Question: I am trying to import an Excel sheet generated by A system into my SQL Server table using my WPF application. The problem is that the Excel sheet has a title written over the first 4 rows as below:

What I want to do is: ignore the first 4 rows and start reading from the table's columns title; read specific columns and ignore the first column and read the second and the fourth one.
After reading the data, I want to show it in WPF datagrid, then import it into a SQL Server table.
Any suggestions or links will be appreciated.
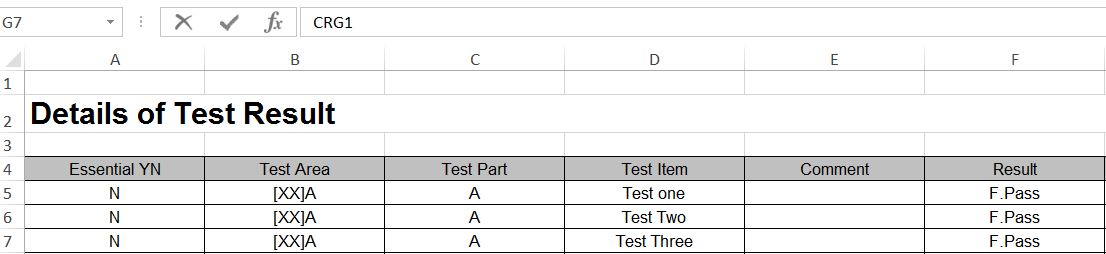
Answer: i found the solution, how to skip the rows and columns
'''
OpenFileDialog openFileDialog = new OpenFileDialog();
openFileDialog.Title = "Test Cases Excel File ..";
if (openFileDialog.ShowDialog() == true)
{
txt_FilePath.Text = openFileDialog.FileName;
Microsoft.Office.Interop.Excel.Application excelApp;
Microsoft.Office.Interop.Excel.Workbook workbook;
Microsoft.Office.Interop.Excel.Worksheet worksheet;
Microsoft.Office.Interop.Excel.Range range;
excelApp = new Microsoft.Office.Interop.Excel.ApplicationClass();
// Opening Excel file
workbook = excelApp.Workbooks.Open(txt_FilePath.Text, 0, true, 5, "", "", true, Microsoft.Office.Interop.Excel.XlPlatform.xlWindows, " ", false, false, 0, true, 1, 0);
worksheet = (Microsoft.Office.Interop.Excel.Worksheet)workbook.Sheets.get_Item(1);
range = worksheet.UsedRange;
int column = 0;
int row = 0;
System.Data.DataTable dt = new System.Data.DataTable();
dt.Columns.Add("Essential YN");
dt.Columns.Add("Test Area");
dt.Columns.Add("Test Part");
dt.Columns.Add("Test Item");
dt.Columns.Add("Comment");
dt.Columns.Add("Result");
for (row = 5; row <= range.Rows.Count; row++)
{
DataRow dr = dt.NewRow();
for (column = 1; column <= 6; column++)
{
dr[column - 1] = (range.Cells[row, column] as Microsoft.Office.Interop.Excel.Range).Value2.ToString();
}
dt.Rows.Add(dr);
}
workbook.Close();
excelApp.Quit();
// Binding to DataGridView
DataGrid.ItemsSource = dt.DefaultView;
'''